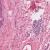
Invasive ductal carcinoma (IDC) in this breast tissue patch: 1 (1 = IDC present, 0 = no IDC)